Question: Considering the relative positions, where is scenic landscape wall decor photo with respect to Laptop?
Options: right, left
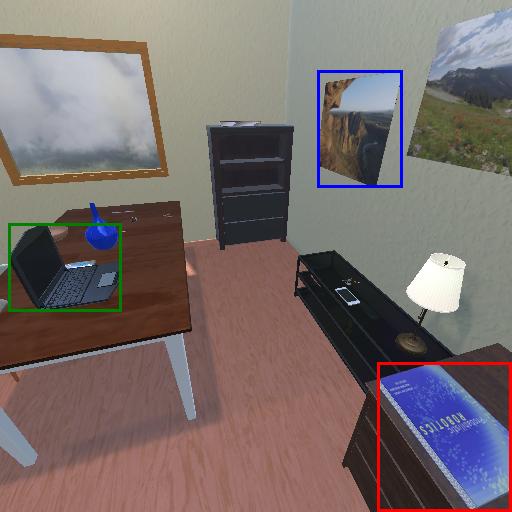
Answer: right